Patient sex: M
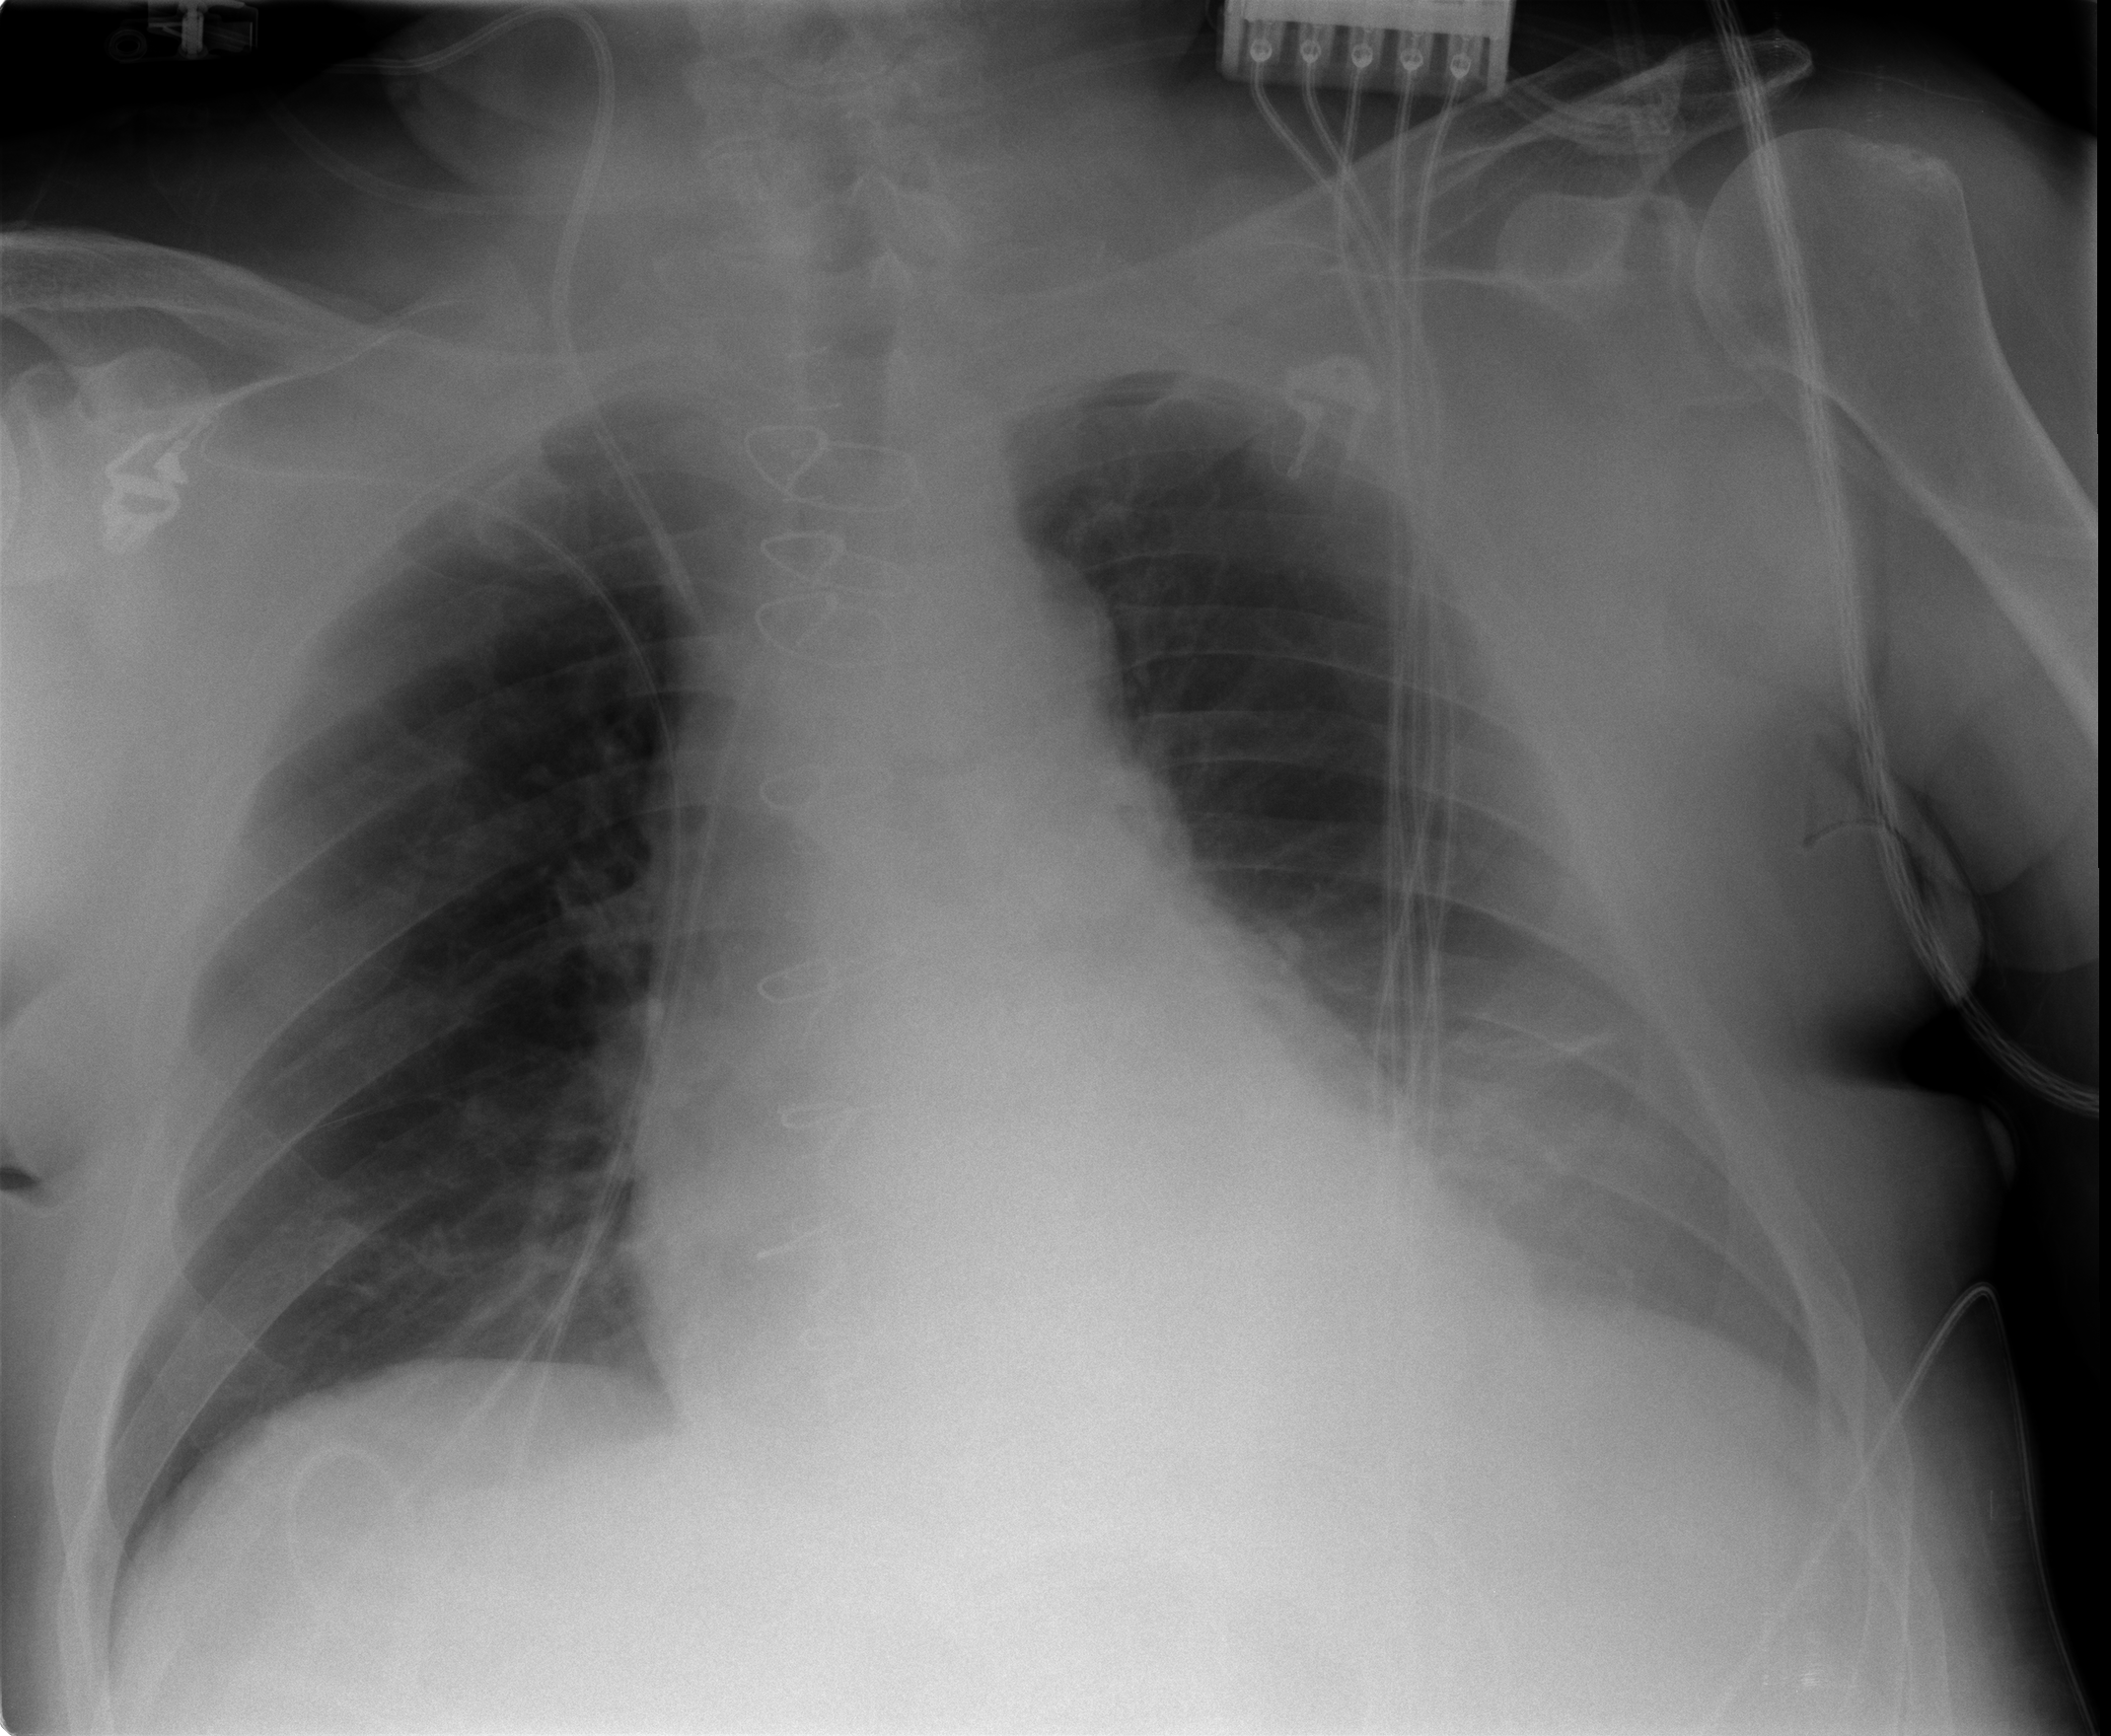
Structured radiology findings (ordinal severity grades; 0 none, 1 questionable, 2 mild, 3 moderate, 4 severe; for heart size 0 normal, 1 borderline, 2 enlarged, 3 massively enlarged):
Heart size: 2
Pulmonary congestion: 1
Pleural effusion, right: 0
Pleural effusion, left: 0
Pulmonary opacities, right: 0
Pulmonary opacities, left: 0
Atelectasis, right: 1
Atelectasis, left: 2